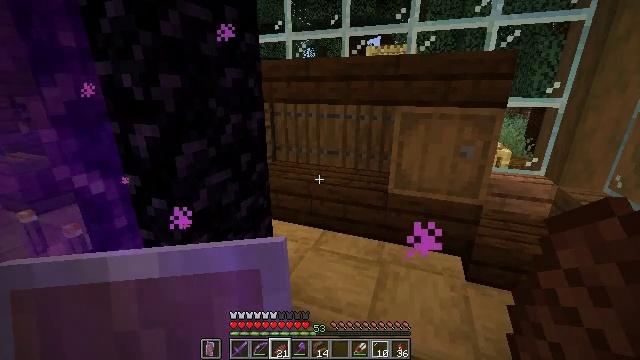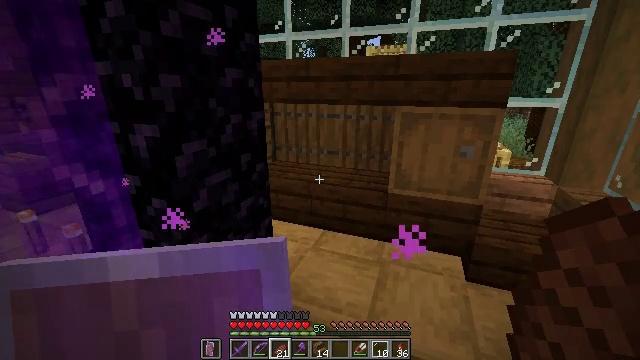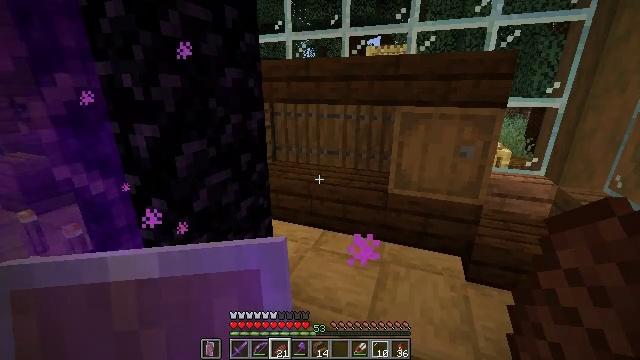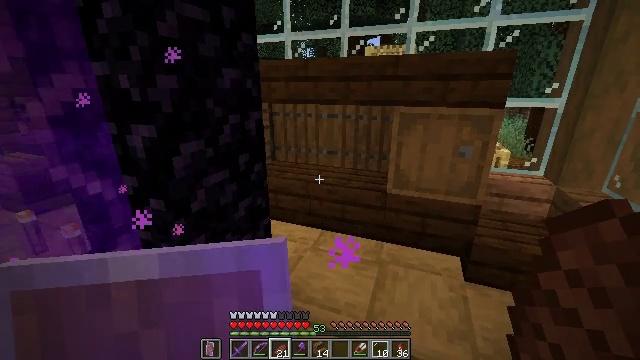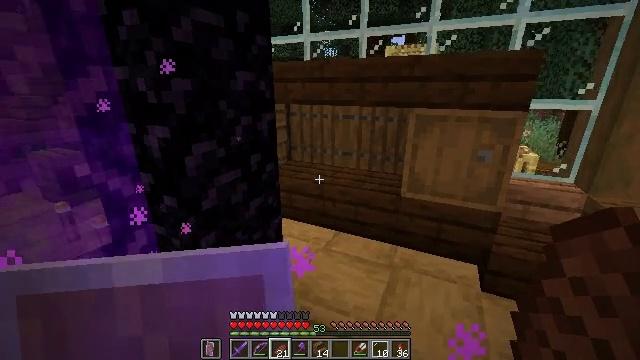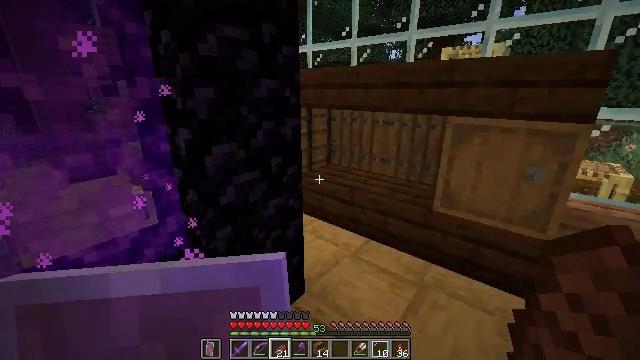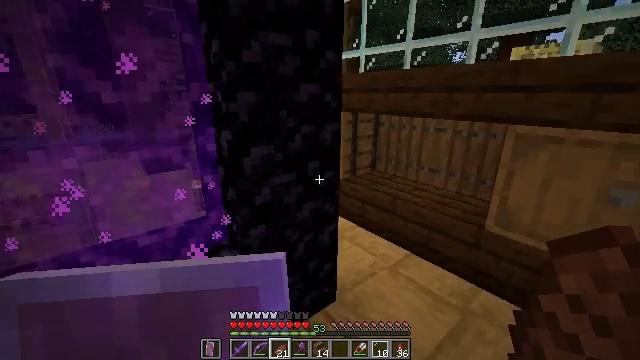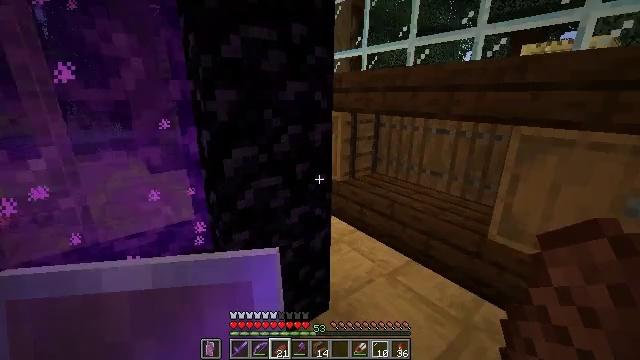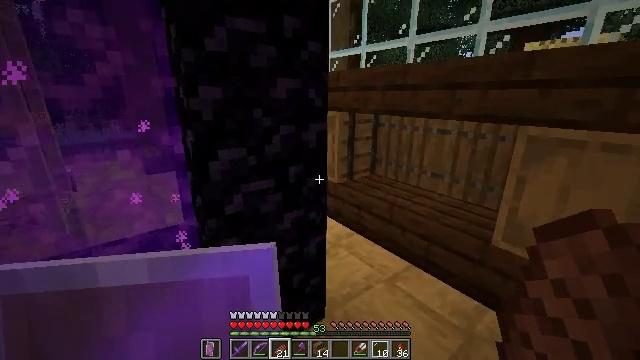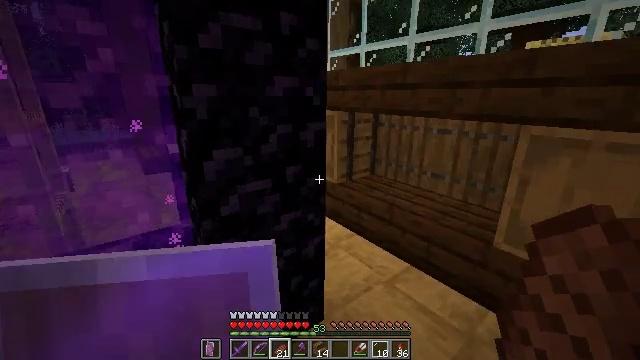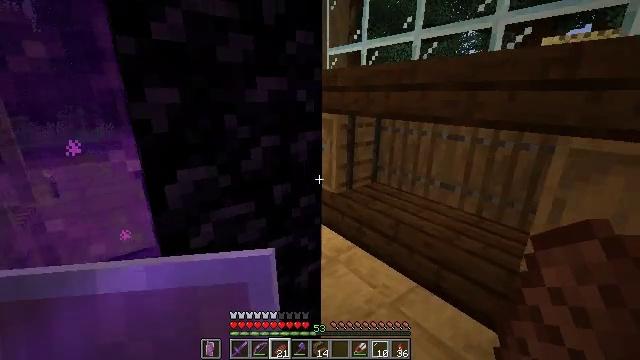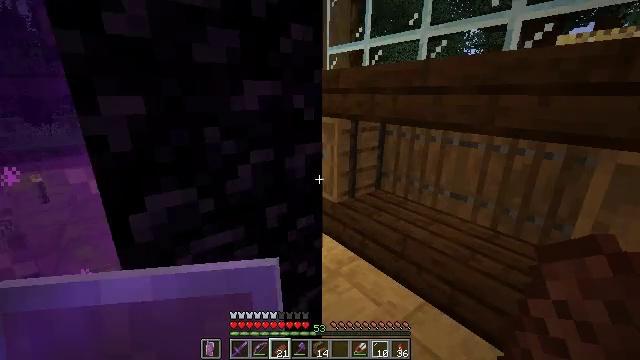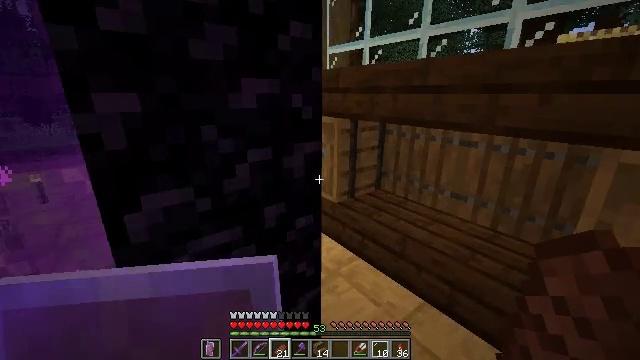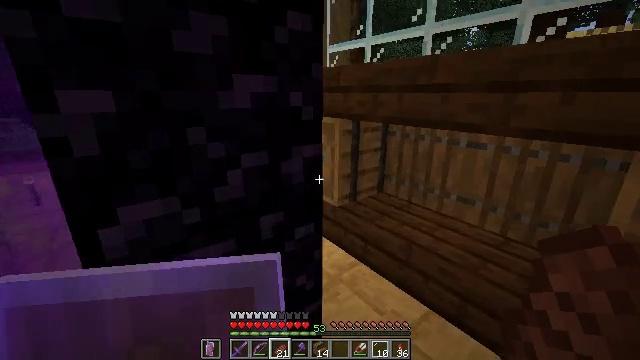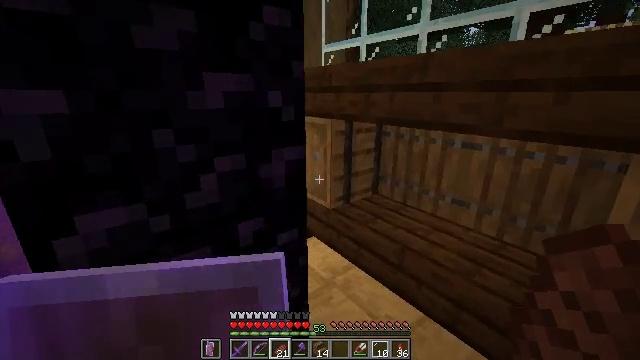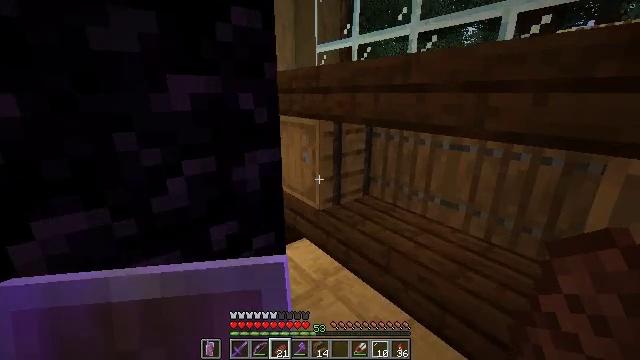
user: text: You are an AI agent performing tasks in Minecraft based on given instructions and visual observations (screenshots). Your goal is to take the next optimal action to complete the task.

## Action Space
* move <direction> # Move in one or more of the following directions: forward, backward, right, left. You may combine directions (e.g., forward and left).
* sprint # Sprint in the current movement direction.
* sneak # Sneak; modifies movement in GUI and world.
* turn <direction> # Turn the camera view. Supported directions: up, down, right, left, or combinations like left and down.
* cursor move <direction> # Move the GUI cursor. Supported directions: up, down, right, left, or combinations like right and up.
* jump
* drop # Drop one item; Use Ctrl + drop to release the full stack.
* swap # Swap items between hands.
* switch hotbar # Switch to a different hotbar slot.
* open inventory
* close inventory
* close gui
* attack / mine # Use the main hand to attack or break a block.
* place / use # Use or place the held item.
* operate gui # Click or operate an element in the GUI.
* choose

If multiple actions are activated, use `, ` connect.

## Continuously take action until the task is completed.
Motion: motion action
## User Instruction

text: Retrieve vines from walls or cliffs.
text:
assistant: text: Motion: no_op
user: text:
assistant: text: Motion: no_op
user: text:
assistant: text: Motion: move right
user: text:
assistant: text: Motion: move right, turn left
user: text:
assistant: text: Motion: move right, turn left
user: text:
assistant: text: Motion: move forward and move right, turn left
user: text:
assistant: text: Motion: move forward, turn left
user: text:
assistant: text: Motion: move forward
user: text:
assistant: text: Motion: move forward
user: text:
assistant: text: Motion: move forward
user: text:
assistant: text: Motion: move forward
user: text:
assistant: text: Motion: no_op
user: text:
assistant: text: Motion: no_op
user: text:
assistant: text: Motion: move right
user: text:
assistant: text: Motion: move right
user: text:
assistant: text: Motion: move right
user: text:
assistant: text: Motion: move forward and move right
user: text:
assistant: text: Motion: move forward and move right
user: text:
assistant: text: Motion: move forward
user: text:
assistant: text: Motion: move forward
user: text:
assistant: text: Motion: move forward
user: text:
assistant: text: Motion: no_op
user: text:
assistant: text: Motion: no_op
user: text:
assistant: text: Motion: no_op
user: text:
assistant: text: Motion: no_op
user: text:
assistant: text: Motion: no_op
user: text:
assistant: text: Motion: turn left
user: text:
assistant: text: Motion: move forward
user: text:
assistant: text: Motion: move forward
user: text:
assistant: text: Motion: move forward